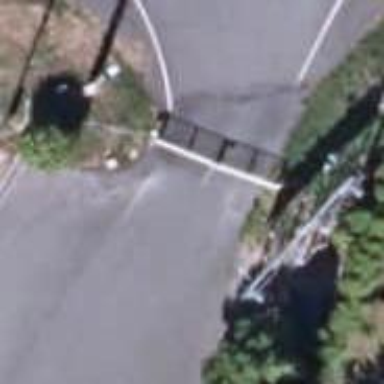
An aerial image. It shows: Gate.